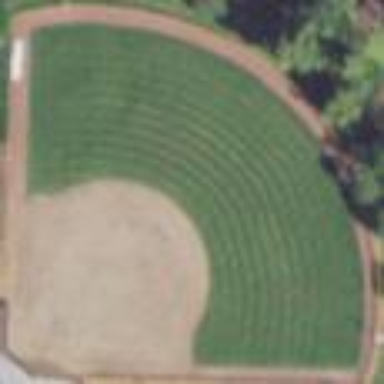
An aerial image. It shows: Baseball pitch for leisure and sports activities.